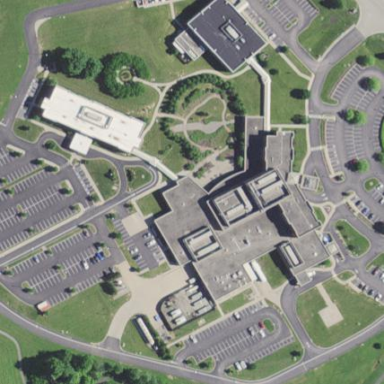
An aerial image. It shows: Healthcare facility identified as hospital.